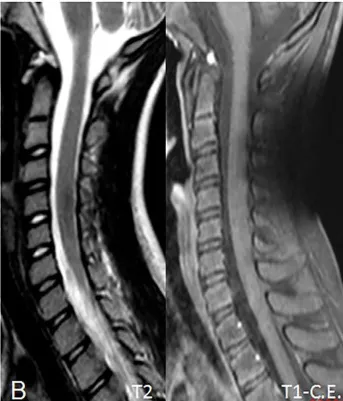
55. Days, showing progressive reduction of the spinal cord swelling and contrast enhancement. In (B), contrast enhancement has completely regressed, due to blood-brain barrier restoration, and the spinal cord shows a near-normal appearance with no residual disease. No spinal cord atrophy is noted.
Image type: radiology (mri)